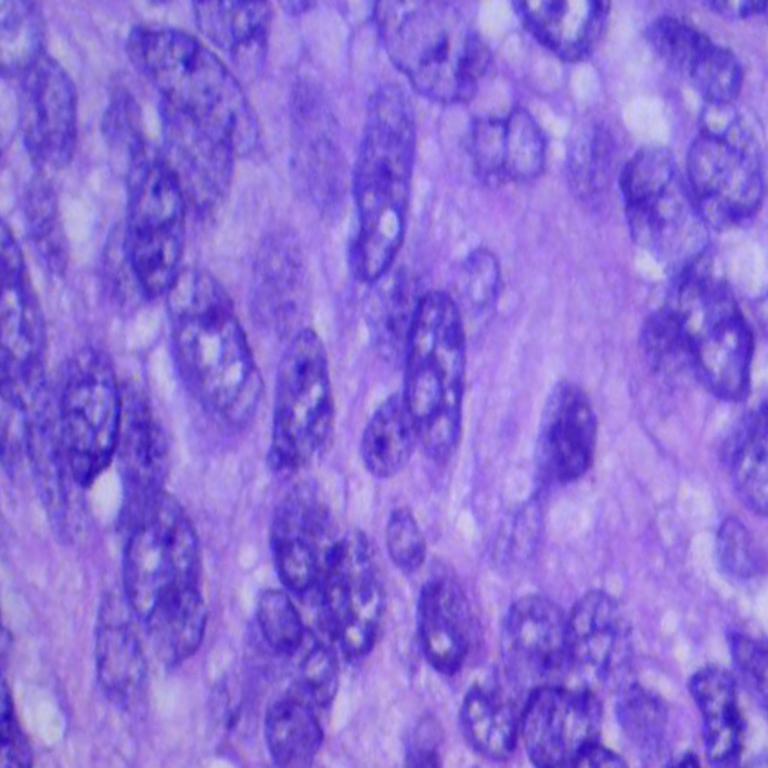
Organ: lung
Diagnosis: squamous carcinomas